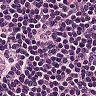
Metastatic tissue present: no